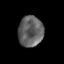
Tissue: prostate
Cell type: T cells
Senescence score: 0.3357
Nuclear area (px): 748
Mean DAPI intensity: 97.634